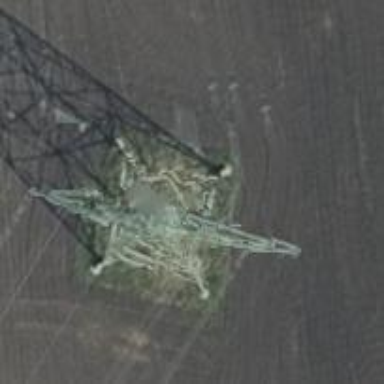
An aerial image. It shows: Power tower.